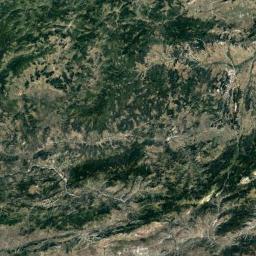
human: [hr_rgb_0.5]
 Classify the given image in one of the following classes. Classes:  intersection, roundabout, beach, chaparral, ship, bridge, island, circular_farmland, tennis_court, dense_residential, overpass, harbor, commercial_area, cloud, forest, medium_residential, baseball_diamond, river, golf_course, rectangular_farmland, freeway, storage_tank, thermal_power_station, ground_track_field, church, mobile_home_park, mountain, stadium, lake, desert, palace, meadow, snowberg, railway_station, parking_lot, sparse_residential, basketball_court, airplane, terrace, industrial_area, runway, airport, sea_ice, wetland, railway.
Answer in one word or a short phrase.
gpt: mountain